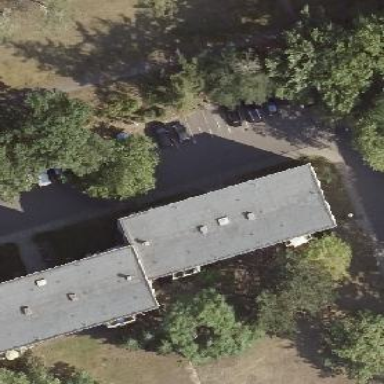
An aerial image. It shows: Building with apartments and flat roof.